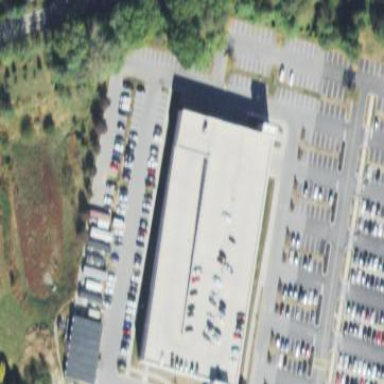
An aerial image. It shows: Multi-storey parking building.